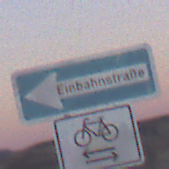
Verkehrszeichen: EinbahnstrasseLinksweisend
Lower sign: RichtungsangabeDurchPfeile9
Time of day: Dusk
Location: Outdoor (Nature)
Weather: Clear
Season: NotSpecified
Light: Natural